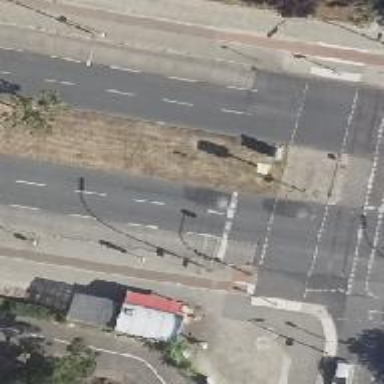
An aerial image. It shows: Road with traffic signals.